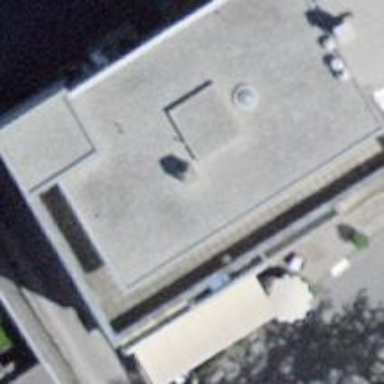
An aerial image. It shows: Restaurant.